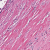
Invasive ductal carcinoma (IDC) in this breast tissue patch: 1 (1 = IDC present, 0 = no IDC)